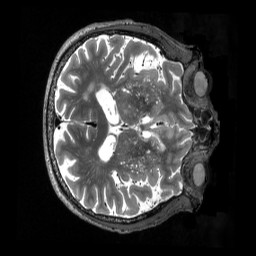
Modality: T2w
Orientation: axial
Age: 71
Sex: male
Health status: healthy
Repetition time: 3.2 s
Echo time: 0.563 s